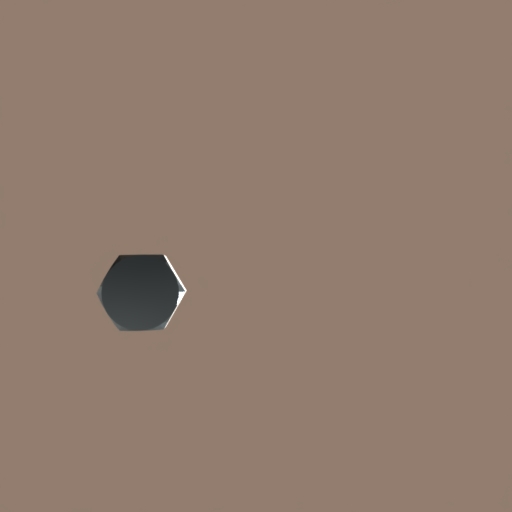
Label: bolt